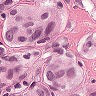
Metastatic tissue present: yes